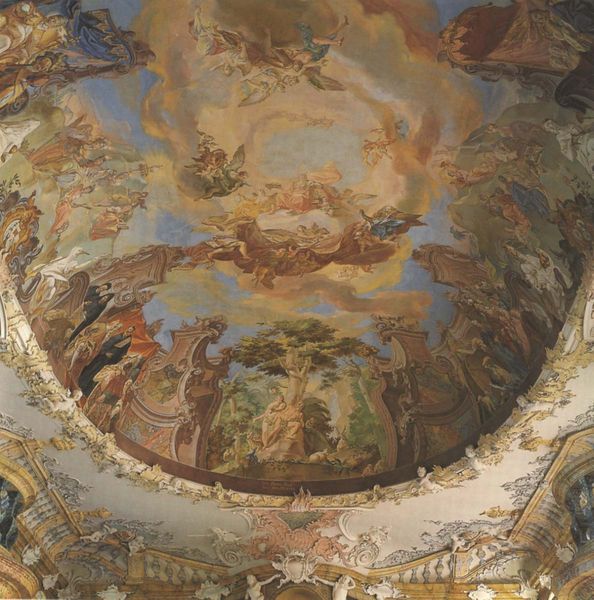
Titel: Bibliothek Wiblingen
Künstler: Christian Wiedemann
Standort: Wiblingen, Benediktinerkloster (EU - D - BW)
Schlagwörter: baum, blau, gott, himmel, bäume, gelb, grün, menschen, säulen, rot, wolke, malerei, architektur, barock, kirche, gold, decke, rund, engel, tor, kloster, wurzel, altar, wappen, pforte, kapelle, rokokko, fresko, himmelfahrt, deckenmalerei, deckenbemalung, blau gelb grün